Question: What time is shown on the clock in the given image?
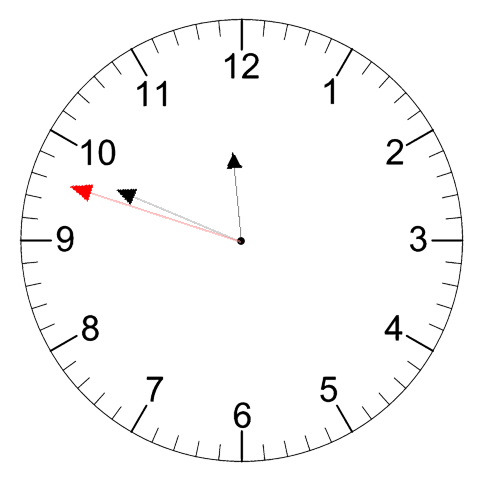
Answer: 11:48:48